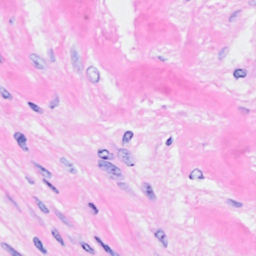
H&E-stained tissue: Breast